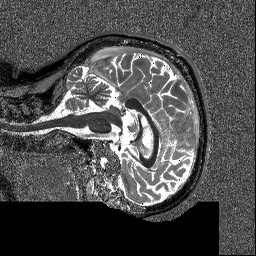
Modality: T1map
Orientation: sagittal
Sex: female